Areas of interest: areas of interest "Nanshan Cultural and Sports Center Grand Theatre"
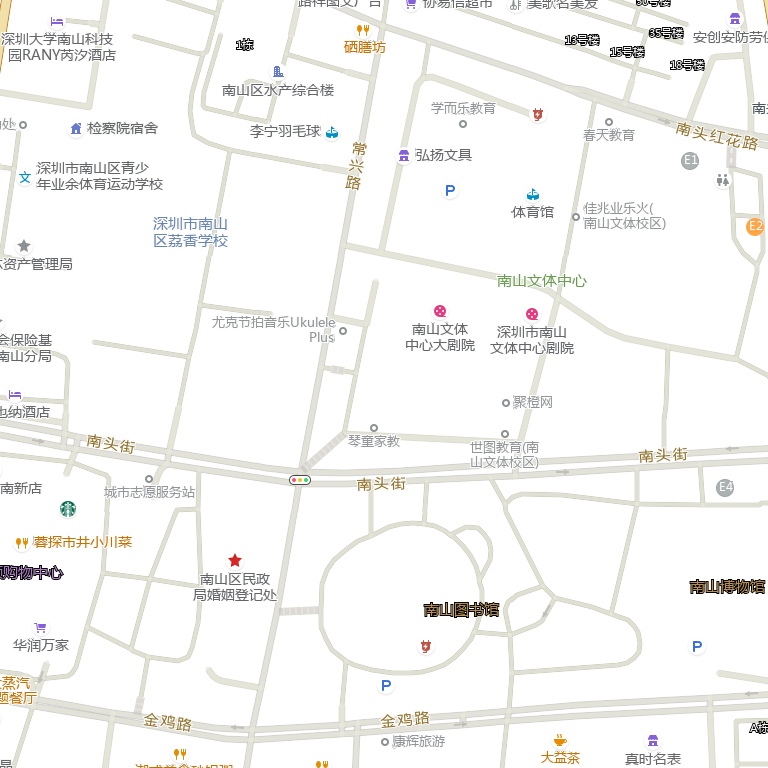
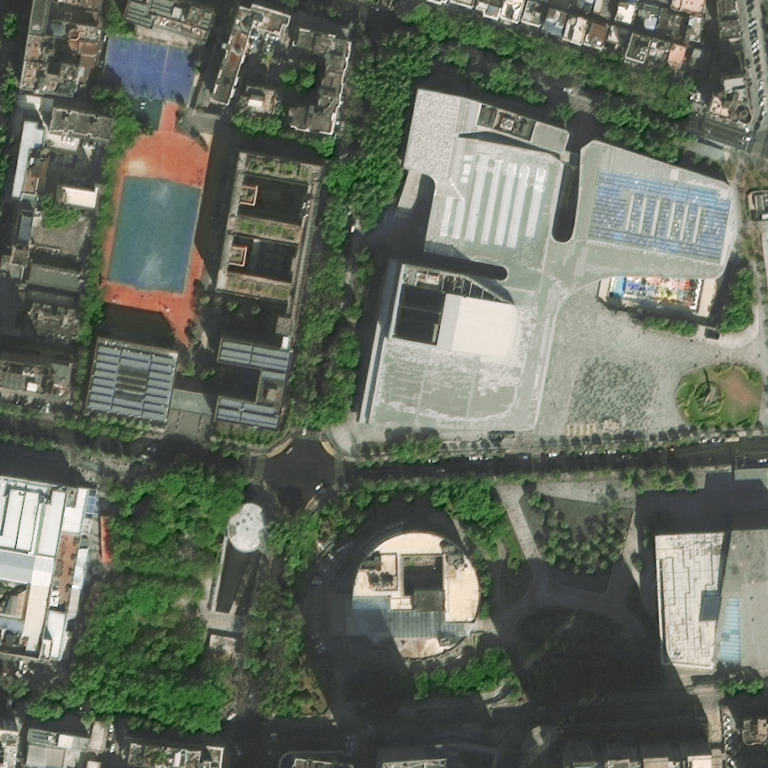